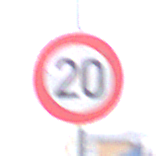
Verkehrszeichen: Geschwindigkeit20
Umgebung: Outdoor, Urban
Tageszeit: MorningAfternoon
Wetter: Overcast
Licht: Natural
Jahreszeit: NotSpecified
Kontrast: LowContrast